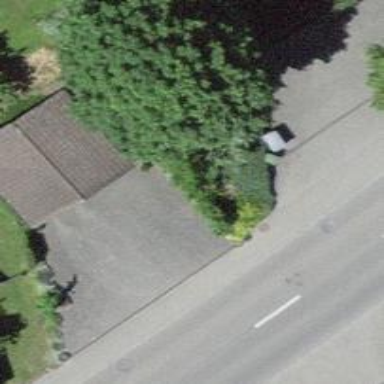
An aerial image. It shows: Garage.